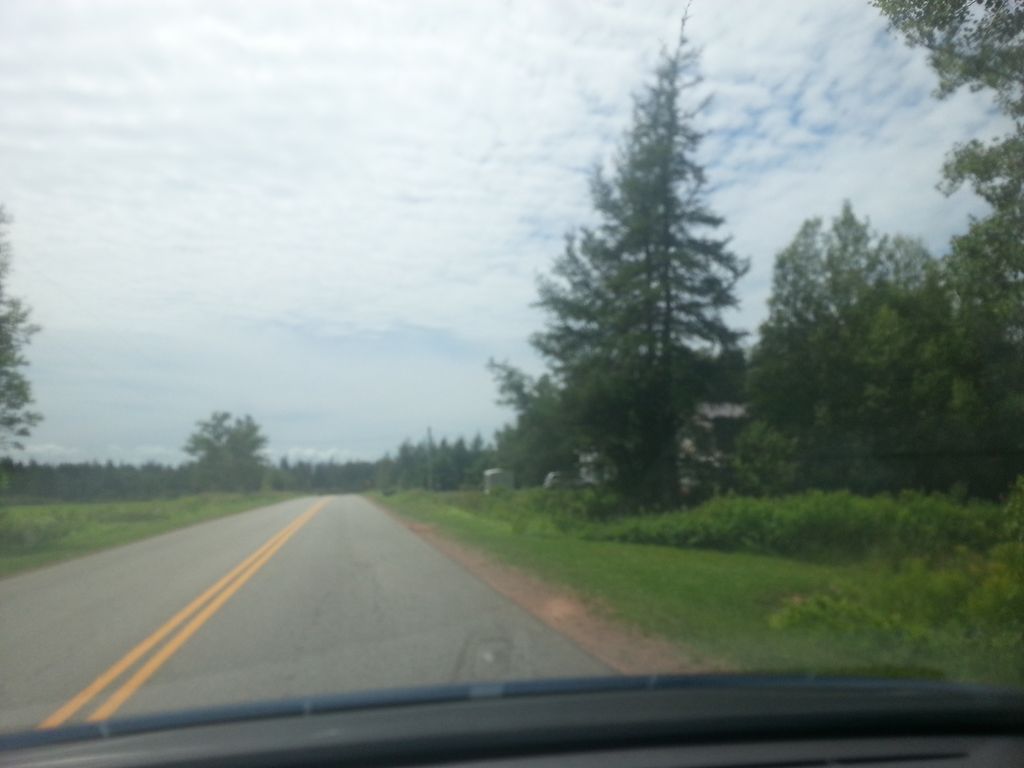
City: charlottetown